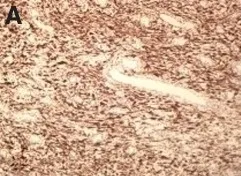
Immunoreactivity was shown for desmin.
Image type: pathology (immunostaining)